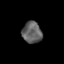
Tissue: skin
Cell type: T cells
Senescence score: 0.2024
Nuclear area (px): 413
Mean DAPI intensity: 96.533